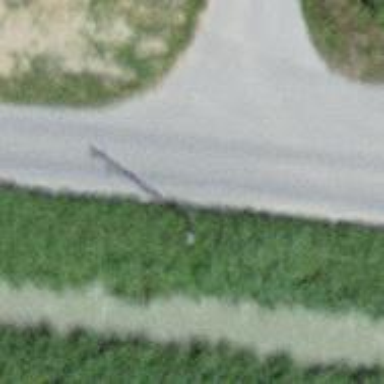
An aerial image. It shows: Unclassified road with asphalt surface.